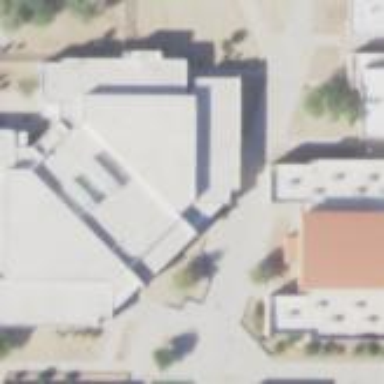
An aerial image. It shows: School building.